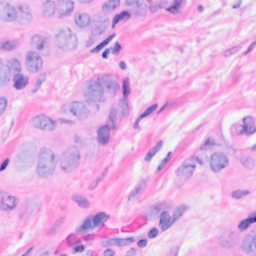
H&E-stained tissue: Breast